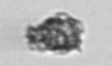
Label: Syracosphaera_pulchra